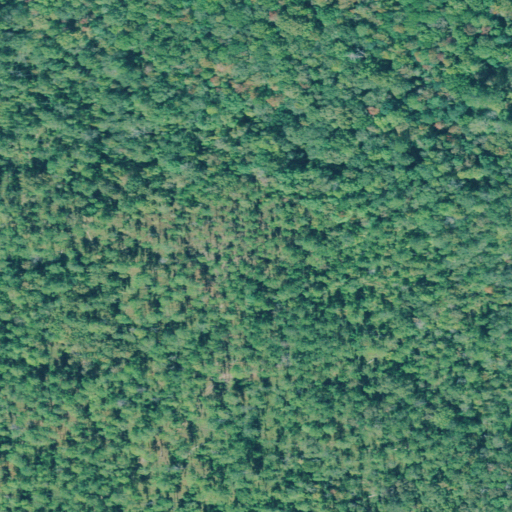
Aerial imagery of mountain in Georgia named Hutchcraft Hill containing evergreen forest, woody wetlands, mixed forest, and deciduous forest